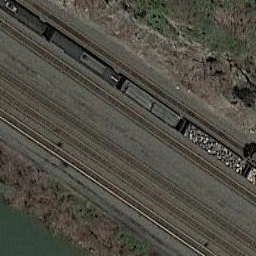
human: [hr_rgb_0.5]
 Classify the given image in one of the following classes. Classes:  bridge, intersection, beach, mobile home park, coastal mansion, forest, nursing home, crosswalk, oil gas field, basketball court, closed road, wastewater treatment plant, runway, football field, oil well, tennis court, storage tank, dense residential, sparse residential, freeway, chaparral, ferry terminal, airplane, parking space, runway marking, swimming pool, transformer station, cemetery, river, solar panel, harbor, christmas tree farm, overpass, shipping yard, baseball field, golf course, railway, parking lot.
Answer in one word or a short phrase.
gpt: railway